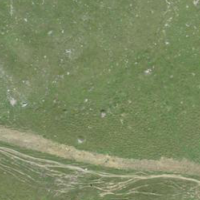
EUNIS habitat code: 26
Species observed at this site:
Cupido minimus
Agriades glandon